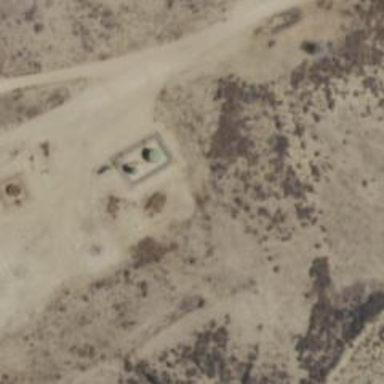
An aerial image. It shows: Storage tank that is man-made.